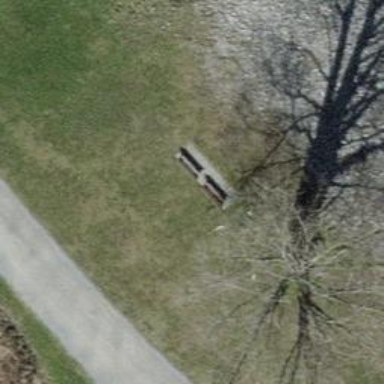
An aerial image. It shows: Brown bench in the vicinity.